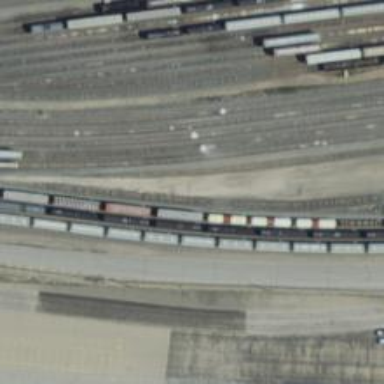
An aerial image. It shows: Railway yard in service.